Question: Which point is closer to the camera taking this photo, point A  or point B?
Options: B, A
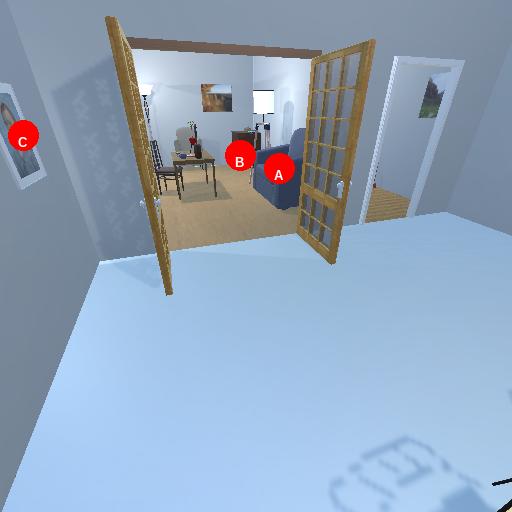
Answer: B